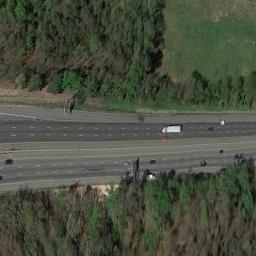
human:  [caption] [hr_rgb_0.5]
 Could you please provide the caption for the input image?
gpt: The freeway is surrounded by a large green forest with many cars on the freeway .

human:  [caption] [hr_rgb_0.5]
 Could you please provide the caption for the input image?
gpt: The freeway is between the grass and some trees with some cars .

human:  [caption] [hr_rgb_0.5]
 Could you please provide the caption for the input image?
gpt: There are fewer cars on the left highway than on the right .

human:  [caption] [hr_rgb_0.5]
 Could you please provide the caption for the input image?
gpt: A freeway goes through the forest with a clearing .

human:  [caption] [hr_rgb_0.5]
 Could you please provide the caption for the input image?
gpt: There are some trees and lawns beside the freeway .